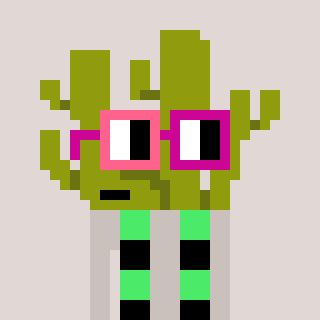
a pixel art character with square pink and red glasses, a cactus-shaped head and a foggrey-colored body on a warm background